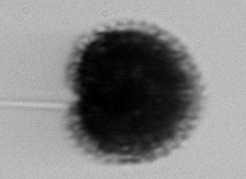
Label: Gonyaulax